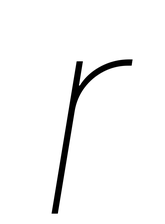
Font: Inter-Italic_Thin_Italic